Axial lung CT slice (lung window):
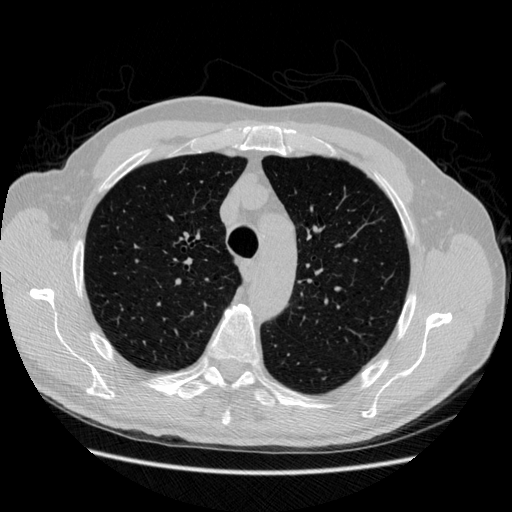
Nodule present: no